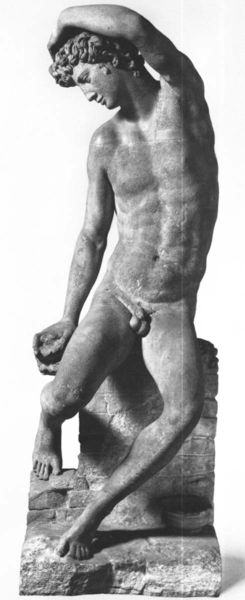
Titel: Narziß
Künstler: Benvenuto Cellini
Institution: Florenz, Bargello
Schlagwörter: akt, kopf, körper, mann, nackt, sitzen, bewegung, geste, haar, mitte, profil, blick, jung, arm, arme, stein, hals, figur, haare, sitzend, frontal, locken, skulptur, statue, beine, bein, füße, position, mauer, nabel, bauch, junge, geschlecht, zehen, oberkörper, foto, penis, knabe, links, jüngling, antik, man, stone, griechisch, strecken, rumpf, eier, adonis, aufreizend, sizen, über kopf, plastil, nudism